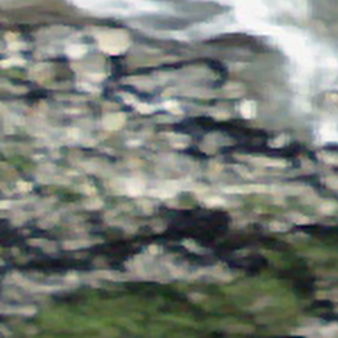
Label: other